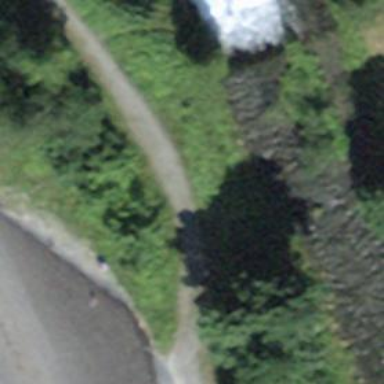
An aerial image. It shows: Unpaved path.